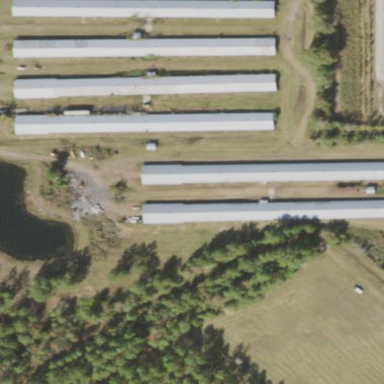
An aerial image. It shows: Poultry farmyard is depicted in the image.